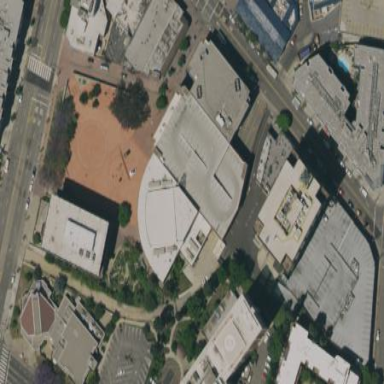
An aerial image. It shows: Commercial building with parking and theater amenities.